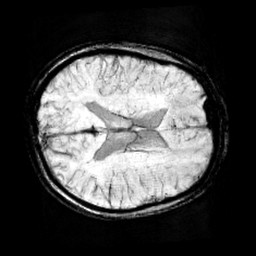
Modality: minIP
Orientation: axial
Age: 12
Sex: female
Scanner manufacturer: siemens
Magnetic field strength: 3 T
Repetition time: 0.027 s
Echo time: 0.02 s